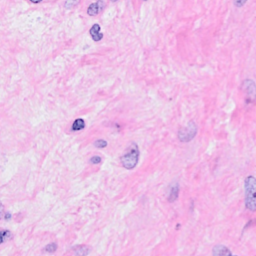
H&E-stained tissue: Breast